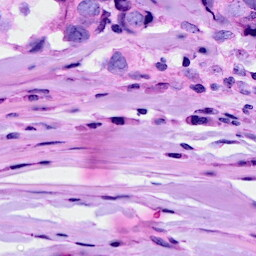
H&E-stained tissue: Breast